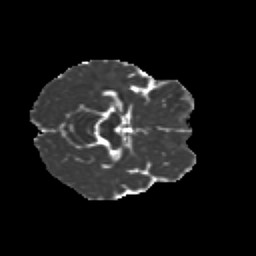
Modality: MD
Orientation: axial
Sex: male
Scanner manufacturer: siemens
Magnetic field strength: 3 T
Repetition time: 5 s
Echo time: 0.071 s